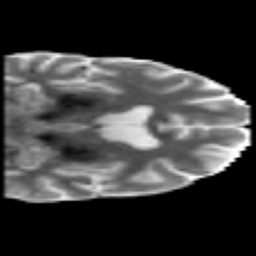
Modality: MD
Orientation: coronal
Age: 45
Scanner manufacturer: philips
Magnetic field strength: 3 T
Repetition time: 8.574 s
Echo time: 0.1268 s